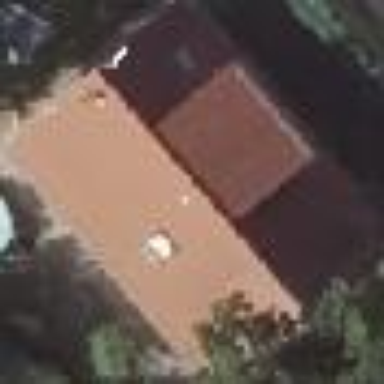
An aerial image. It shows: Detached building.